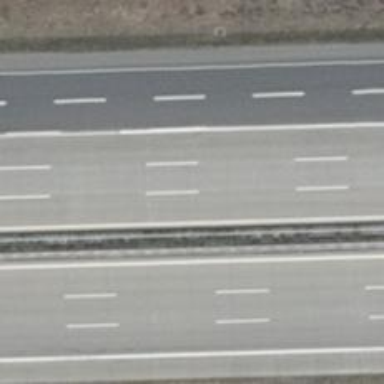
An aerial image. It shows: Concrete motorway.